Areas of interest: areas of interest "Chongqing Xijie"
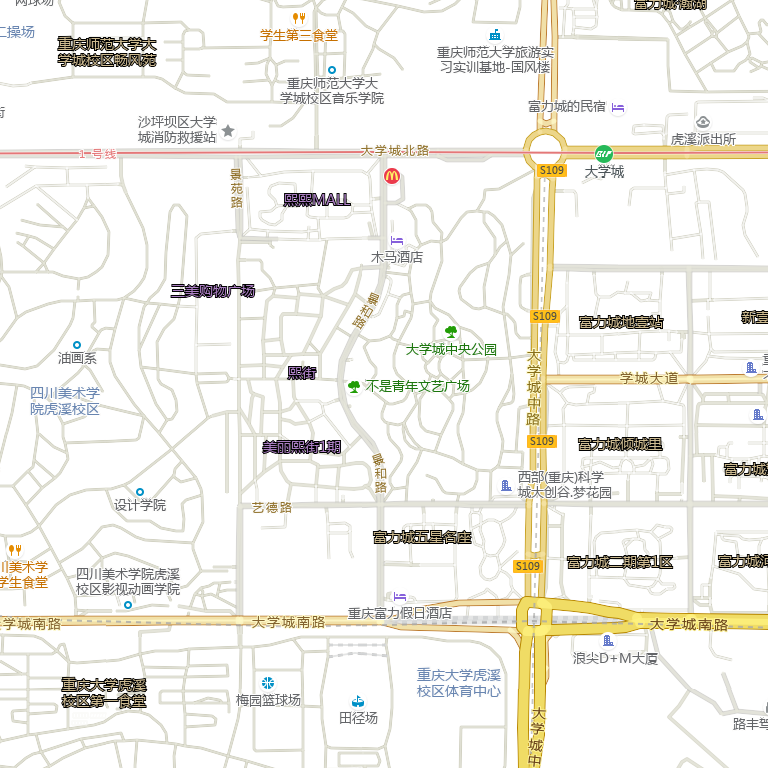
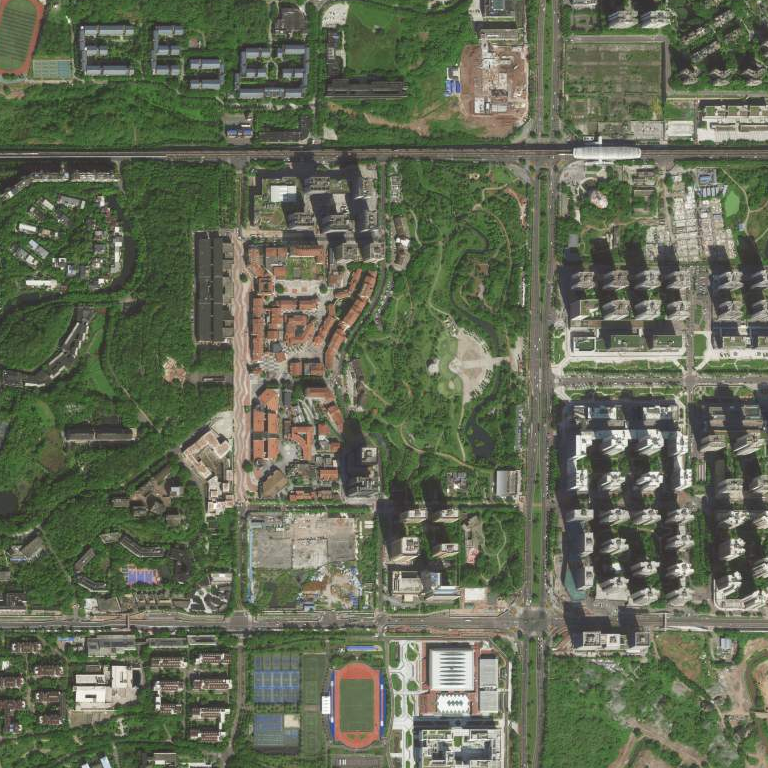